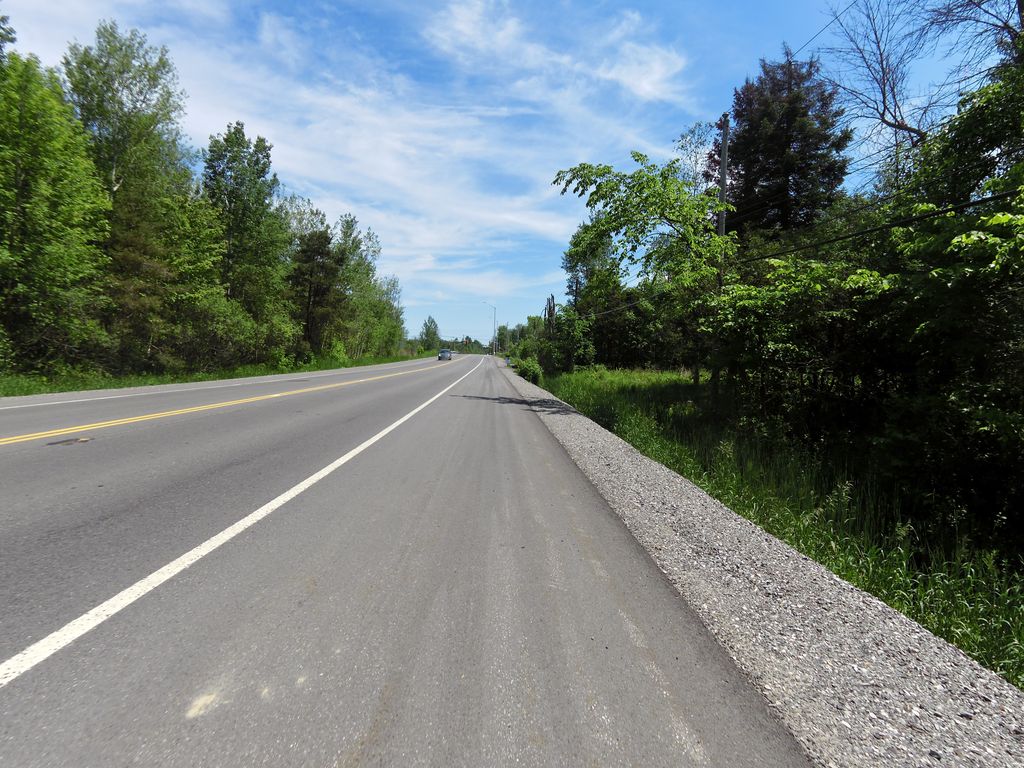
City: ottawa-gatineau